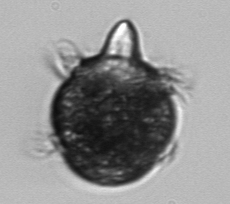
Label: Didinium